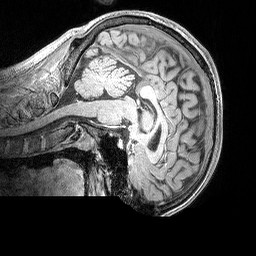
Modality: MP2RAGE
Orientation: sagittal
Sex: male
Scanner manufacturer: siemens
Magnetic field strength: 3 T
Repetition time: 5 s
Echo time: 0.00292 s